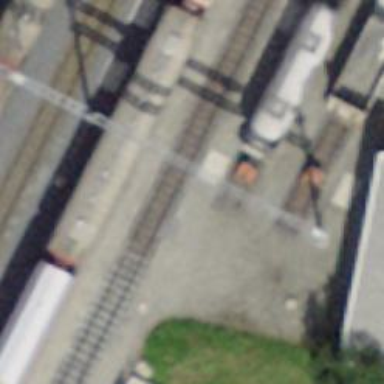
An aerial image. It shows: Railway buffer stop.